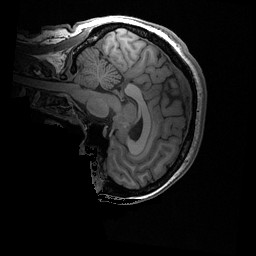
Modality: T1w
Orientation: sagittal
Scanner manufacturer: ge
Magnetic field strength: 3 T
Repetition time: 0.008164 s
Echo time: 0.003184 s